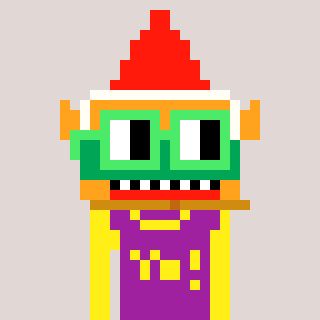
a pixel art character with square light green glasses, a gnome-shaped head and a magenta-colored body on a warm background